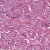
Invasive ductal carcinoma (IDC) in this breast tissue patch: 1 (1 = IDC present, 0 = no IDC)